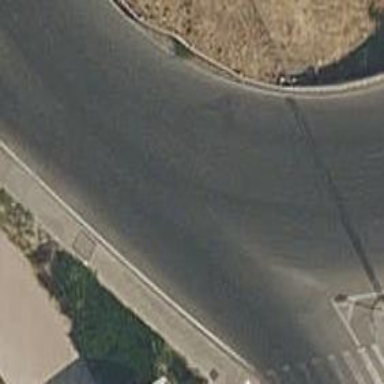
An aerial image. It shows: Secondary road made of asphalt leading to roundabout.